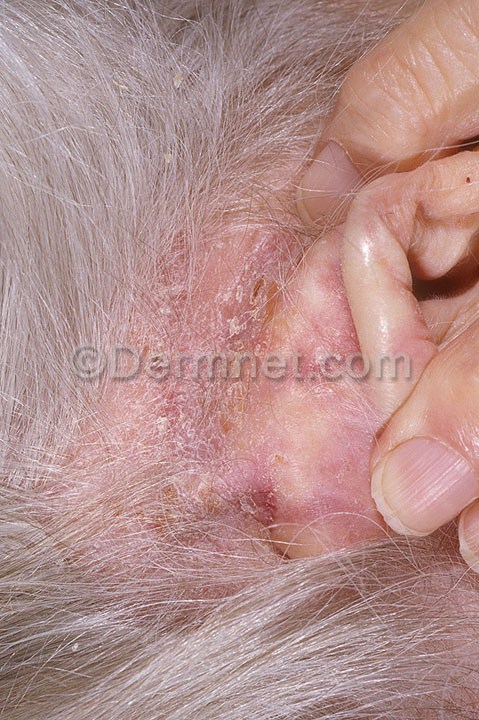
Disease: Psoriasis pictures Lichen Planus and related diseases